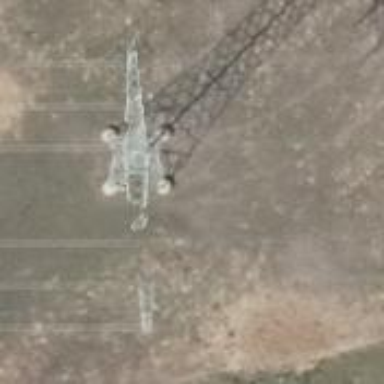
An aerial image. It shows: Power line is depicted.